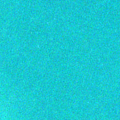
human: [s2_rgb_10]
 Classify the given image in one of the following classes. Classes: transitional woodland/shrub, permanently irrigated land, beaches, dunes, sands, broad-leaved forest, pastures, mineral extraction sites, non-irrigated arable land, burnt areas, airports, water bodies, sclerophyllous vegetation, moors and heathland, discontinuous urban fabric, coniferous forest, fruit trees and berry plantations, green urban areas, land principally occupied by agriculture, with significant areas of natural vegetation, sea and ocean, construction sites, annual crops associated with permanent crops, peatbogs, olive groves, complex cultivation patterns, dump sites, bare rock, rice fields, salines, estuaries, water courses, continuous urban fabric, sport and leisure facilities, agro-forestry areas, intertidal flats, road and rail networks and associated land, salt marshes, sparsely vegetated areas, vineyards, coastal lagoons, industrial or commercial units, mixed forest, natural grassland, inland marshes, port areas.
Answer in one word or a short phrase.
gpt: sea and ocean